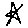
Label: star